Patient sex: M
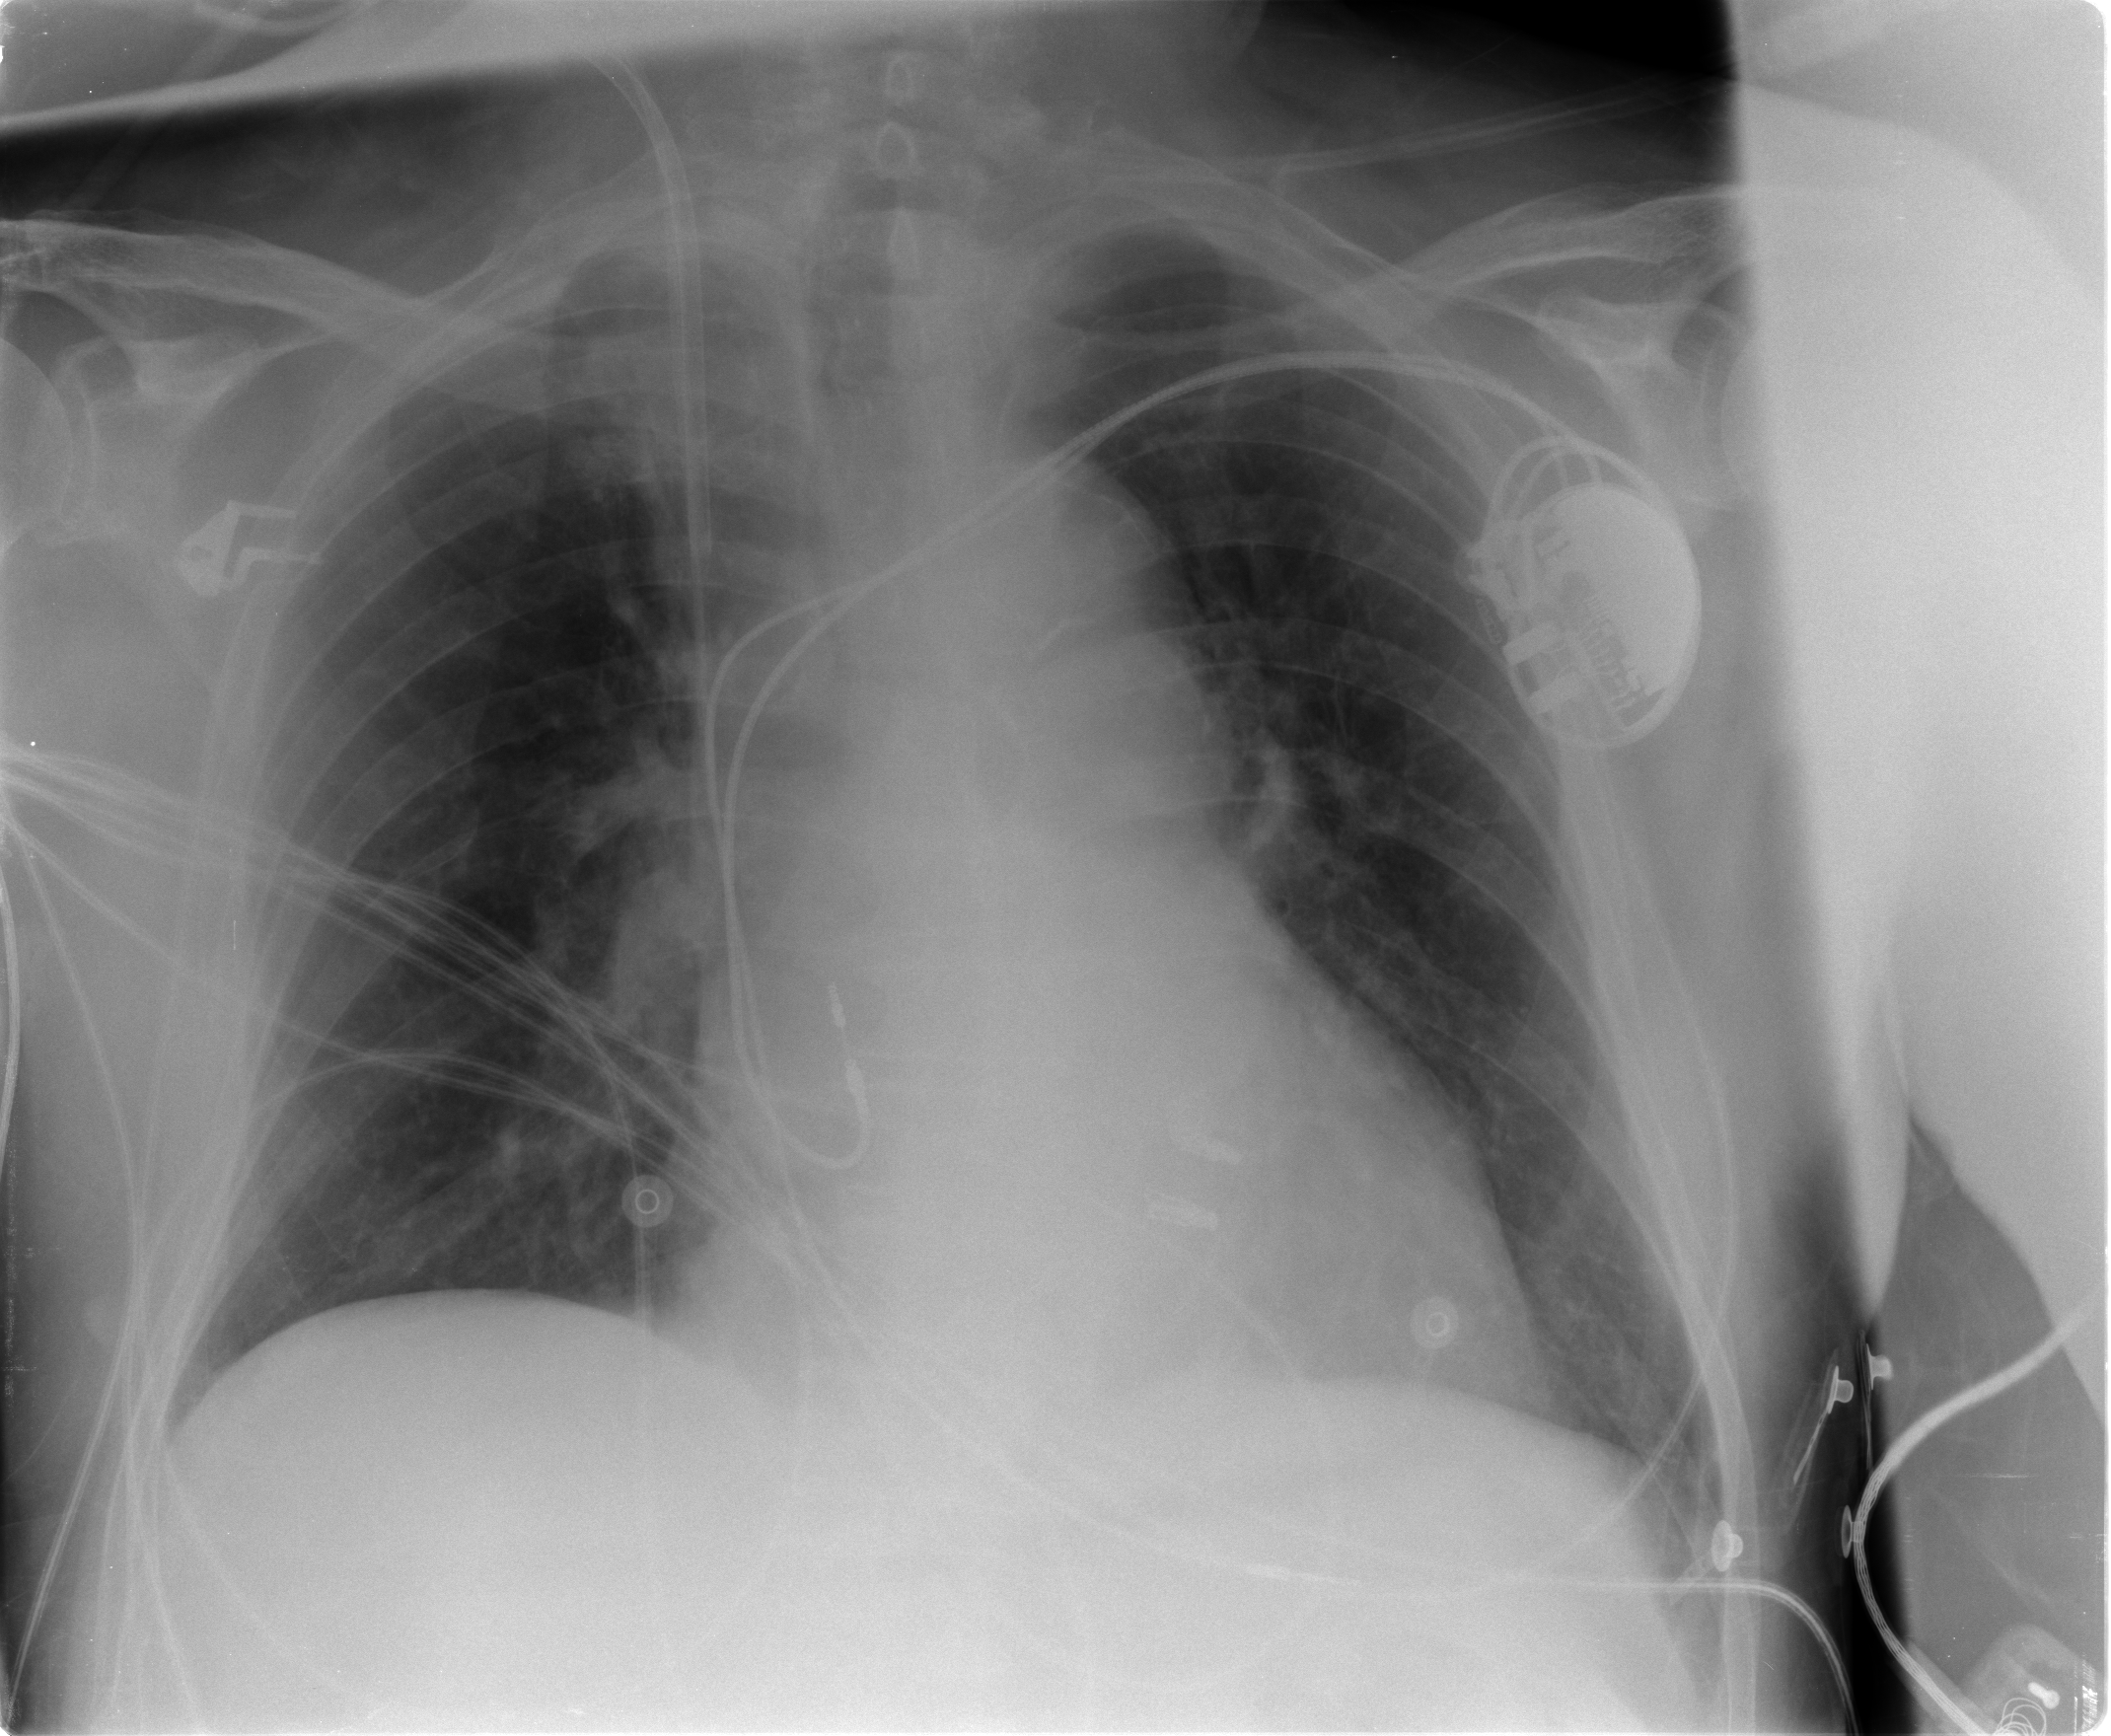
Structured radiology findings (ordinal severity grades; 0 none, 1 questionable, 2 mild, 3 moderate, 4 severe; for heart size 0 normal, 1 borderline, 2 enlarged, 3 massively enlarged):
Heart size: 2
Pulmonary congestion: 1
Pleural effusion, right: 0
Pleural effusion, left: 0
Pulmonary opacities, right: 2
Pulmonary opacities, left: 0
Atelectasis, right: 2
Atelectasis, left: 0